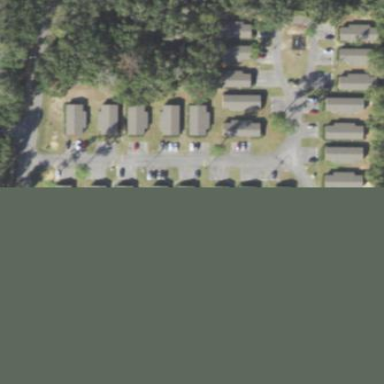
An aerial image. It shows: This residential area consists of single-family homes.